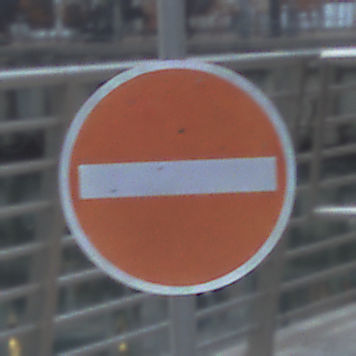
Verkehrszeichen: VerbotDerEinfahrt
Umgebung: Outdoor, Urban
Tageszeit: MorningAfternoon
Wetter: PartlyCloudy
Licht: Natural
Jahreszeit: NotSpecified
Kontrast: LowContrast